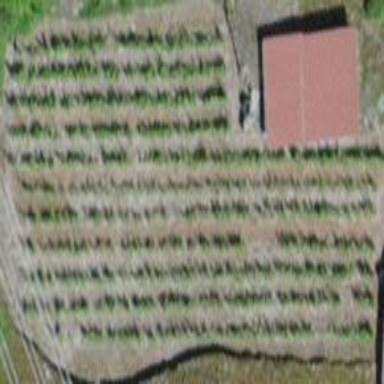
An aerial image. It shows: Vineyard growing grapes.